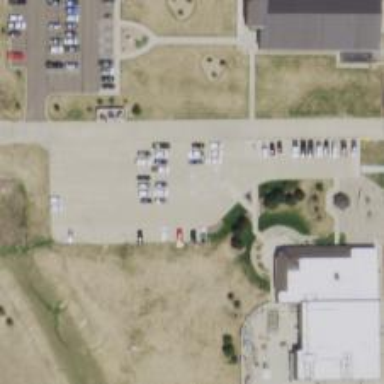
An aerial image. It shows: Parking space is available.